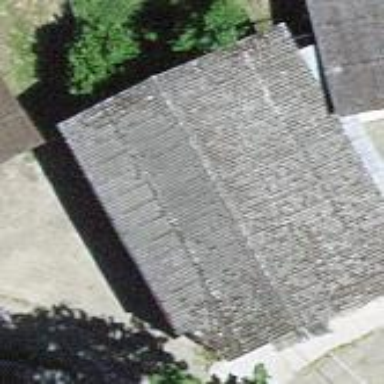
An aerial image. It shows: Garage.